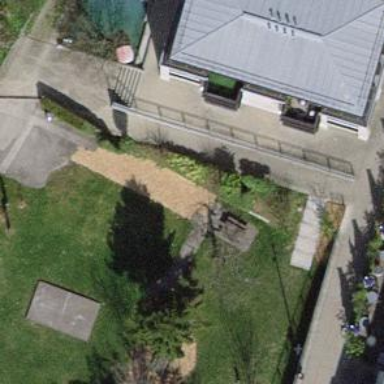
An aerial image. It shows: Picnic table located in leisure land area.